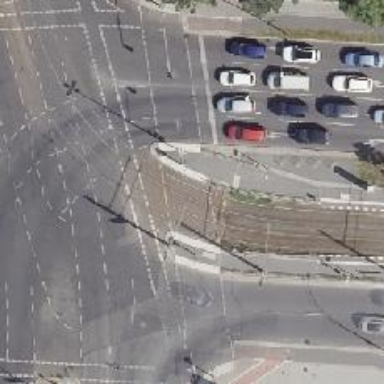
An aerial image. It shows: Tram crossing on the railway.